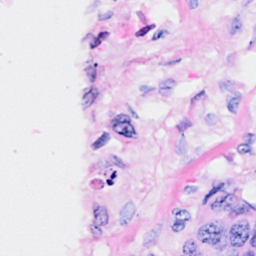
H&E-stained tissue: Breast